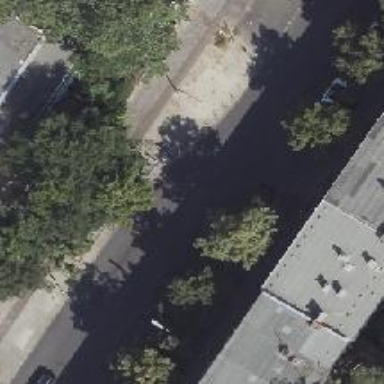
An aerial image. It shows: Bicycle rental service.